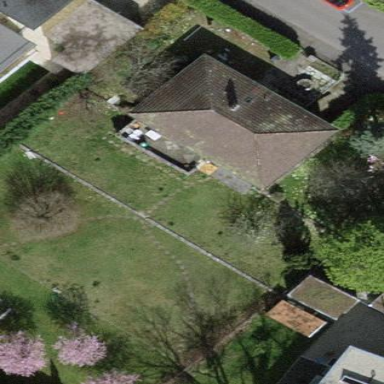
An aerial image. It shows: Garden surrounded by fence.